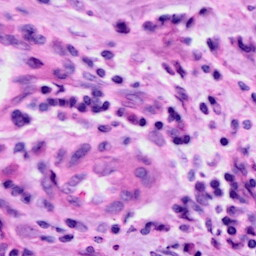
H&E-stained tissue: Cervix